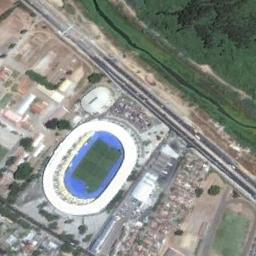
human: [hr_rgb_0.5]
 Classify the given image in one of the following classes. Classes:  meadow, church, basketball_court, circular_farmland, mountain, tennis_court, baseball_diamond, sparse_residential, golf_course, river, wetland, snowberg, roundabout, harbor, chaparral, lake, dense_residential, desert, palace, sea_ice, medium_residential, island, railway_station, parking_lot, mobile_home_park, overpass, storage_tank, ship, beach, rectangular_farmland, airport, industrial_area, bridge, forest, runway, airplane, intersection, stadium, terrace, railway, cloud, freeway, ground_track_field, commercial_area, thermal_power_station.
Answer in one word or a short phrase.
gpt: stadium